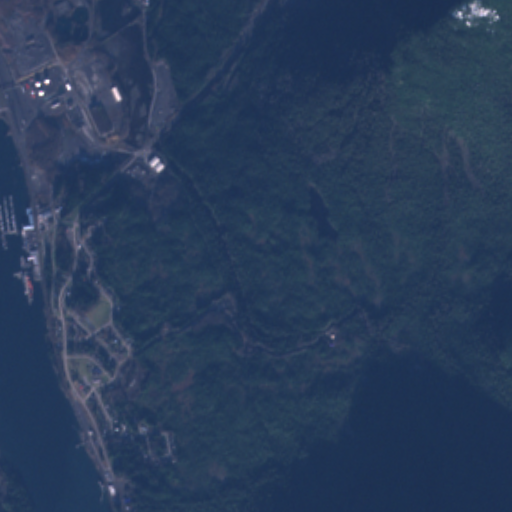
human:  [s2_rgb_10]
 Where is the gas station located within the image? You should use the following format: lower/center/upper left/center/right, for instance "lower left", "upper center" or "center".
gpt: The gas station is located in the center left of the image.
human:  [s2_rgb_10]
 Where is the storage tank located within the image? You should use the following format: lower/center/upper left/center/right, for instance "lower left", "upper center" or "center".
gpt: The storage tank is located in the upper left of the image.
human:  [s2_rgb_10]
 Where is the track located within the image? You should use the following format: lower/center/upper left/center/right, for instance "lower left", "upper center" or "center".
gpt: There is no track in the image.